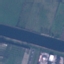
Label: River